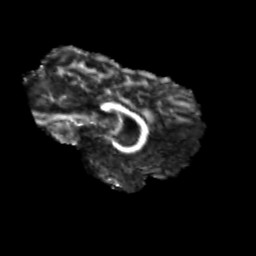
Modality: FA
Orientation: sagittal
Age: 36
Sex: male
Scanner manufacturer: siemens
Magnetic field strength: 3 T
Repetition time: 3.5 s
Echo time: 0.113 s